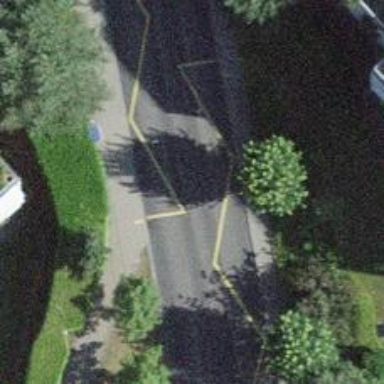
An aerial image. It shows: Trolleybus stop position for public transport.